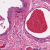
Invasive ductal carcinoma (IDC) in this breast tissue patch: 0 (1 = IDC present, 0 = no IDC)